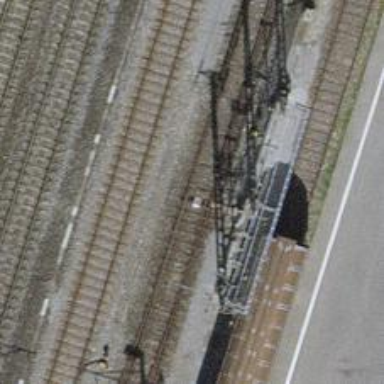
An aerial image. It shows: Railway switch.